Question: Below is the code snippet I am using to set up my UISegment Control
'''
//Add UIView below the nav bar
UIView *buttonContainer = [[UIView alloc]initWithFrame:CGRectMake(0, 0, 320, 30)];
[self.view addSubview:buttonContainer];
//Set up segment control
NSString *nicknameLabel = [NSString stringWithFormat:@"%@",self.nickname];
UISegmentedControl *tempSegmentControl = [[UISegmentedControl alloc]initWithItems:[NSArray arrayWithObjects:nicknameLabel,@"Friends", @"Everyone", nil]];
tempSegmentControl.frame = CGRectMake(-8, 44, 336, 30);
self.segmentControl = tempSegmentControl;
[self.segmentControl setWidth:112 forSegmentAtIndex:0];
[self.segmentControl setWidth:112 forSegmentAtIndex:1];
[self.segmentControl setWidth:112 forSegmentAtIndex:2];
self.segmentControl.selectedSegmentIndex = 0;
[self.segmentControl addTarget:self action:@selector(toggleControls:) forControlEvents:UIControlEventValueChanged];
[self.segmentControl setSegmentedControlStyle:UISegmentedControlStylePlain];
[self changeSegmentFontSize];
[tempSegmentControl release];
[buttonContainer addSubview:self.segmentControl];
[self.view bringSubviewToFront:buttonContainer];
[buttonContainer bringSubviewToFront:self.segmentControl];
[buttonContainer release];
'''
However, I in the app, I am unable to switch between the segments for the segmented control. (only show default first segment highlighted)

Any advice on how I can fix this?
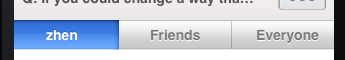
Answer: It looks like a bounds problem. The containing view has bounds {0, 0, 320, 30} while the segmented control has {-8, 44, 336, 30}. This means the segmented control is technically "outside" its containing view and the iOS hit test will not register a touch.
Try not setting the segmented control's frame (temporarily comment out the 'tempSegmentControl.frame = CGRectMake(-8, 44, 336, 30);' line) and see what happens.